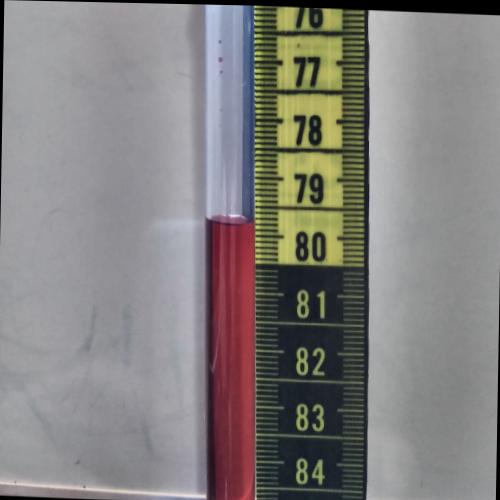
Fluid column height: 79.8 cm